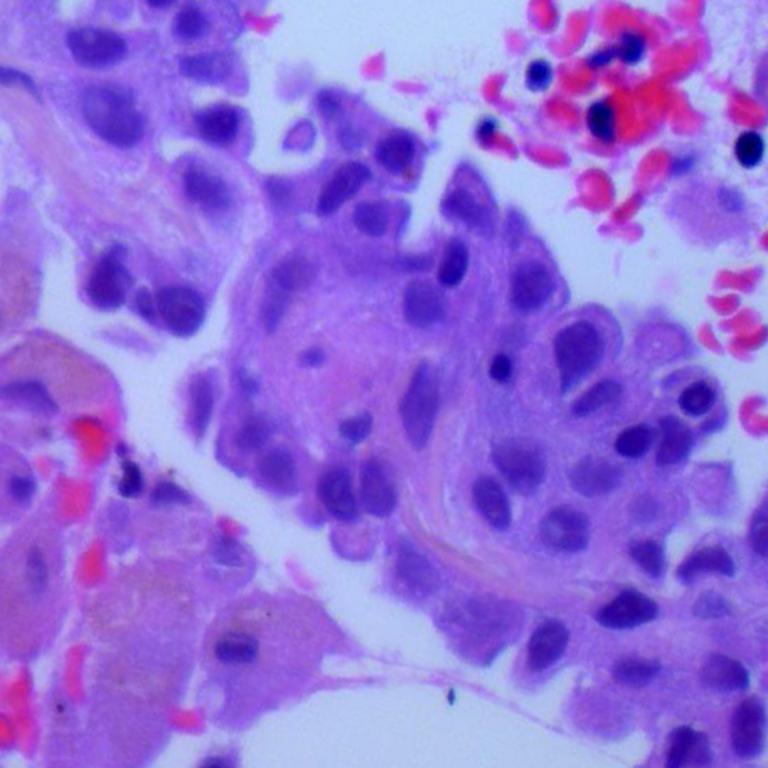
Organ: lung
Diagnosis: adenocarcinomas